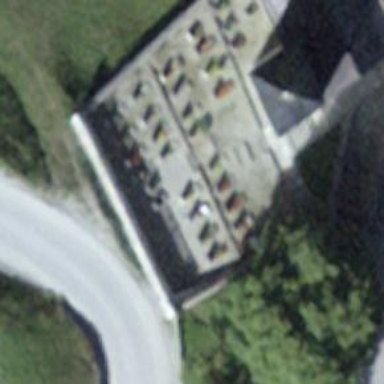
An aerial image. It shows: Graveyard.